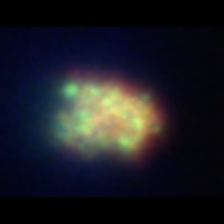
Taxon: Unknown_detritus
Group: Unknown